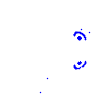
Particle: pion